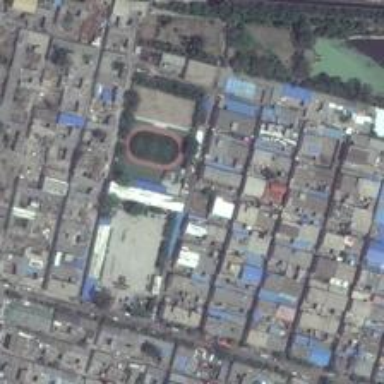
A small field is suttounded by regular buildings while there is a clearing beside .